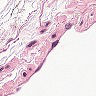
Metastatic tissue present: no